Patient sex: M
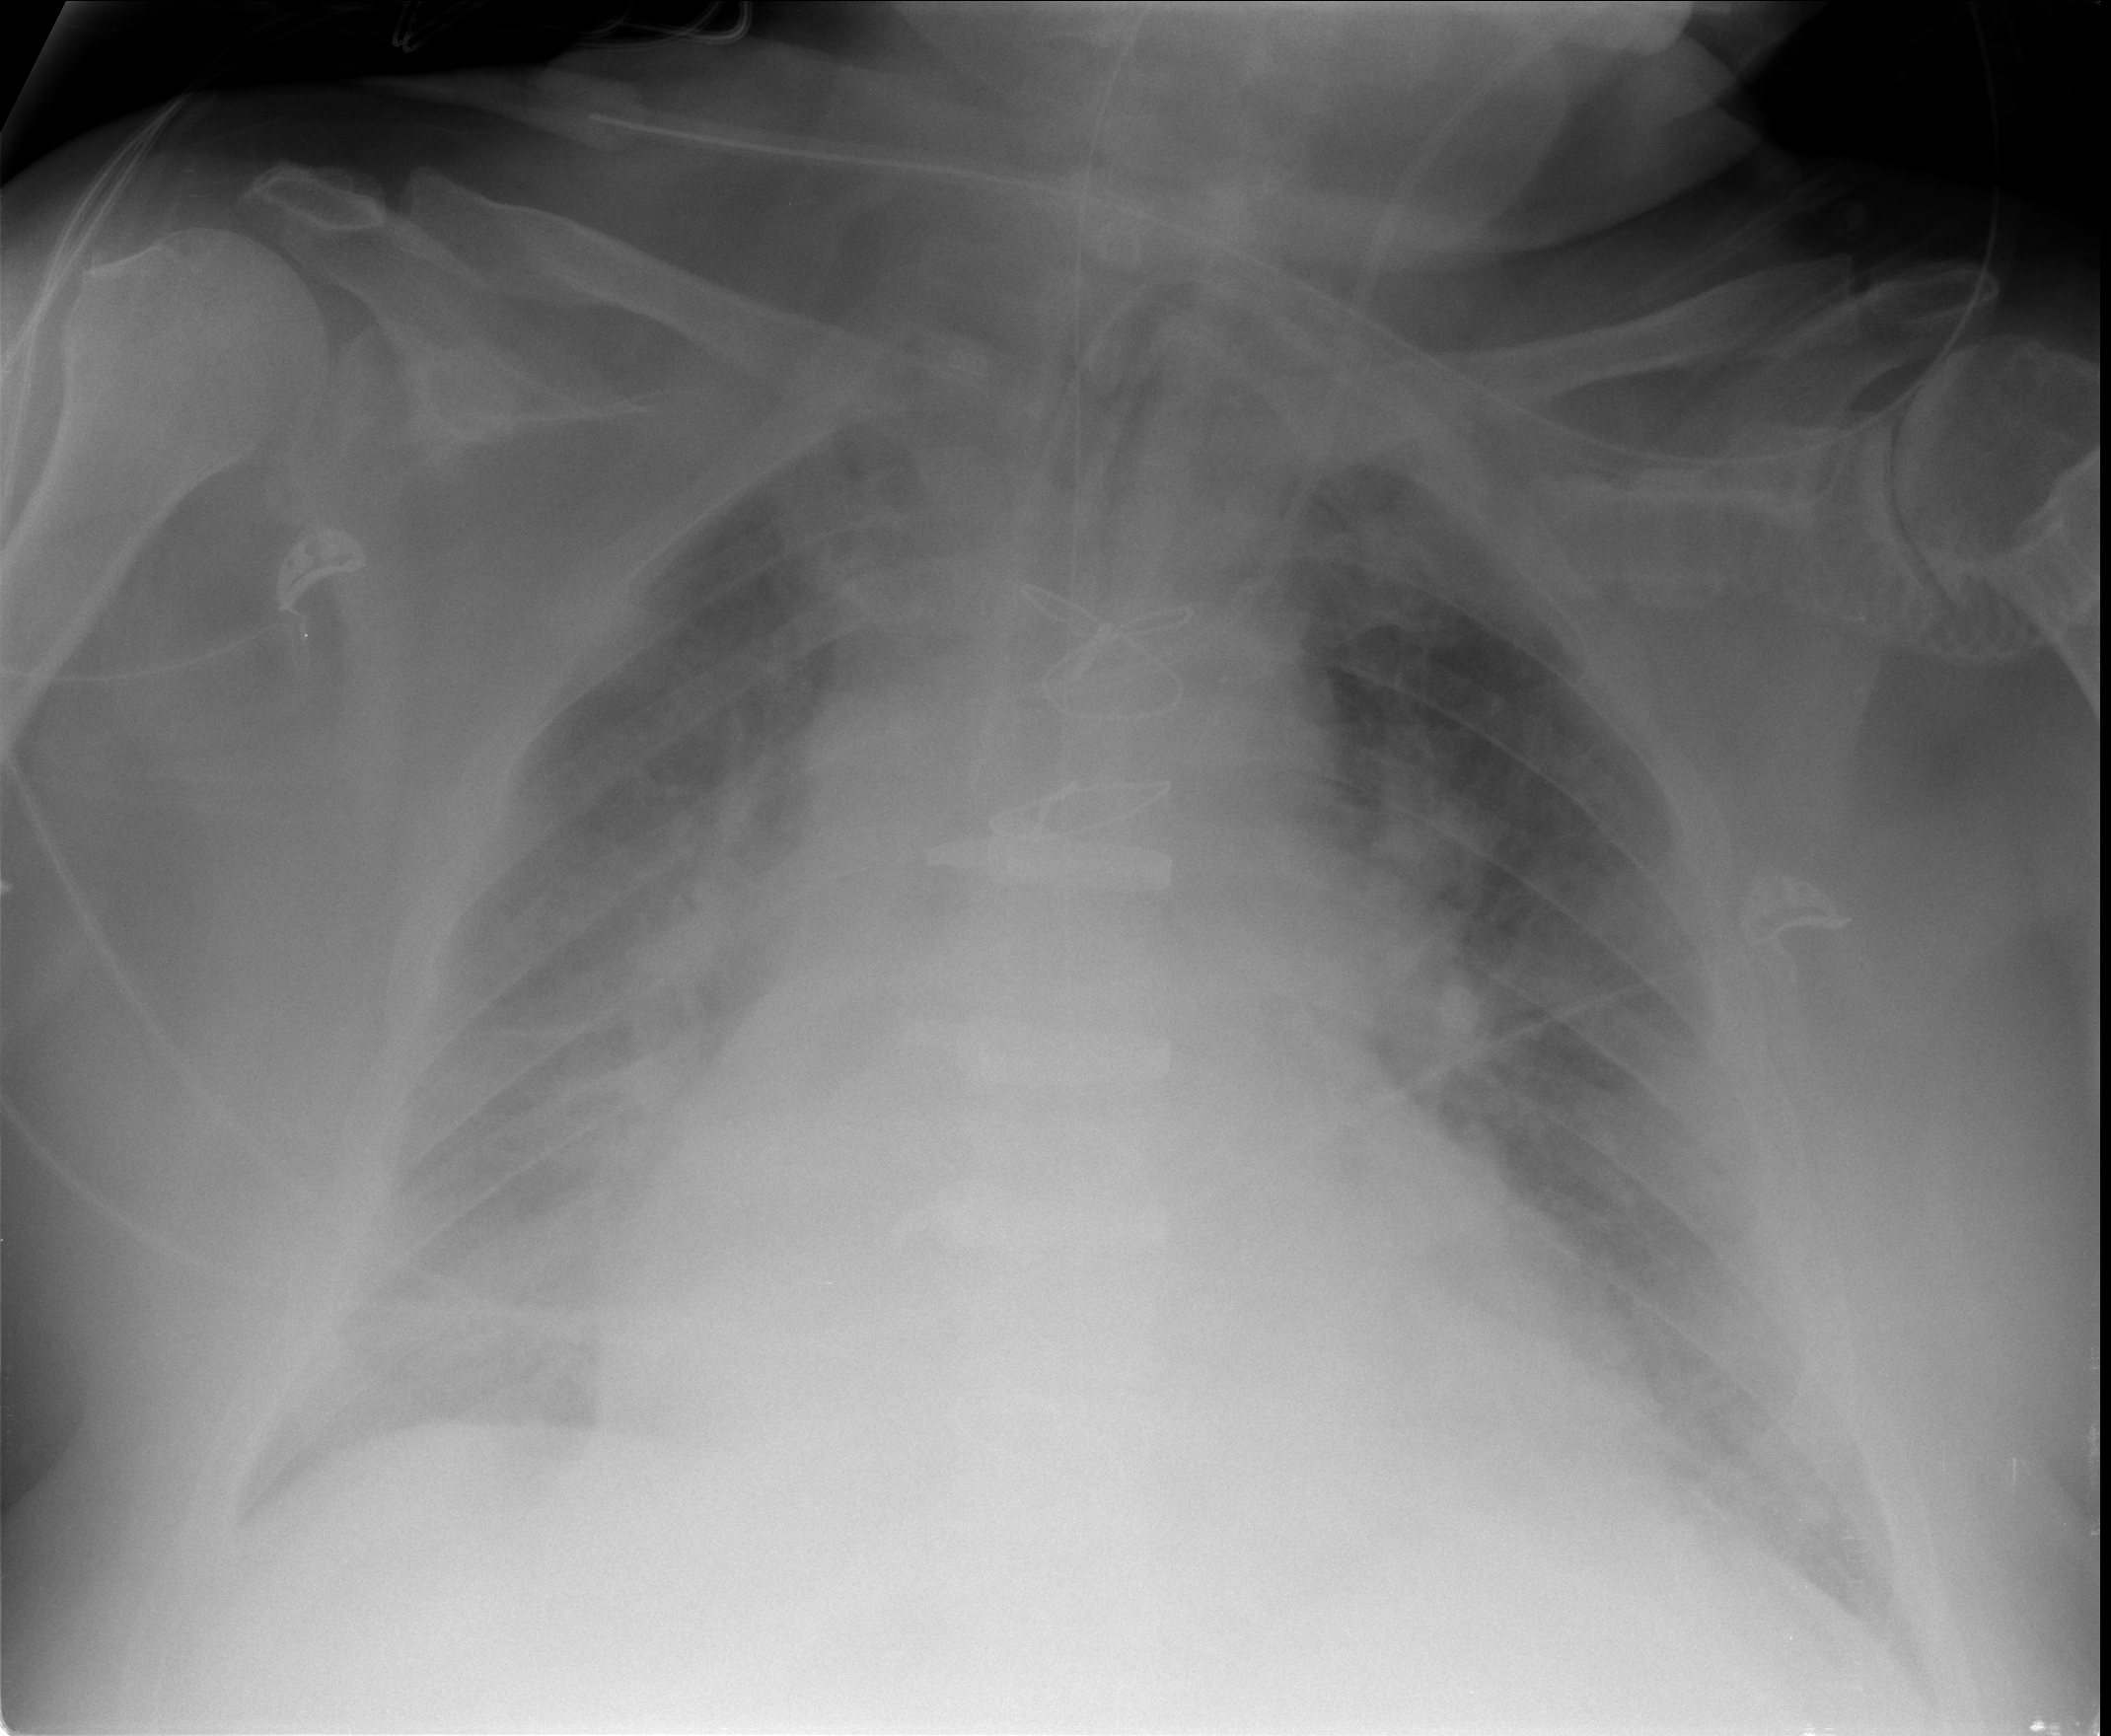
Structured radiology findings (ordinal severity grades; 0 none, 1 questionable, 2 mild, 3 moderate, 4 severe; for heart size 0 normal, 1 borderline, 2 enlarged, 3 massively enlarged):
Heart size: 2
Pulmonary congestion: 2
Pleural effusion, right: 2
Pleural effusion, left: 0
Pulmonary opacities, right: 3
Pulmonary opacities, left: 0
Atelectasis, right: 2
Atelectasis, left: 0